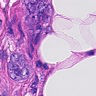
Metastatic tissue present: yes